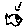
Label: fish